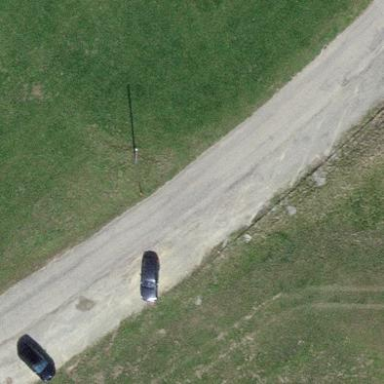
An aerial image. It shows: Parking area.